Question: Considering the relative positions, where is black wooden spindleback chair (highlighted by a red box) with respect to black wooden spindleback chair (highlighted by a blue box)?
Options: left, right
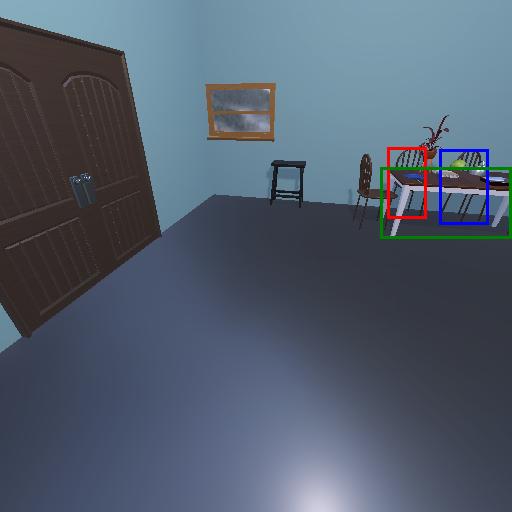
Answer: left